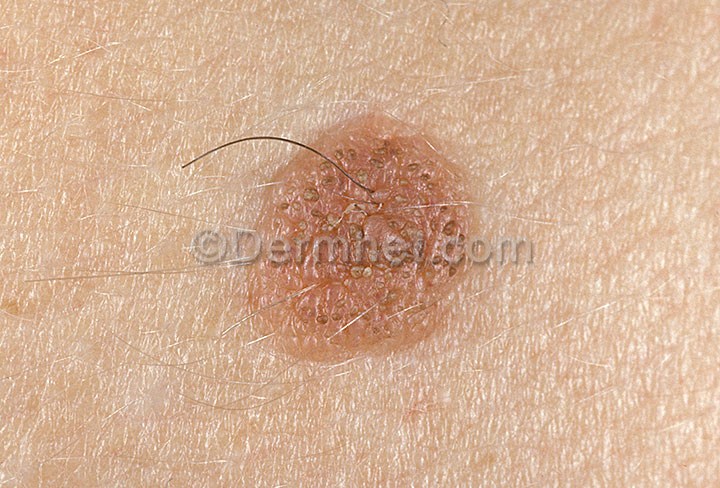
Disease: Seborrheic Keratoses and other Benign Tumors